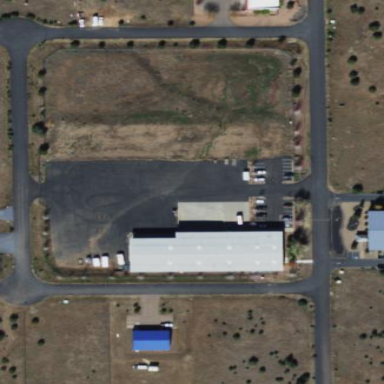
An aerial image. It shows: Paved parking area.